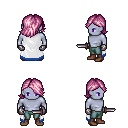
a pixel art fantasy rpg character, male body template, dark elf, purple skin, white trimmed cape, teal pants, pink swoop hairstyle, metal gloves, brown shoes, dagger, four views (front, back, left, right), 2x2 character sprite sheet, small pixel art, hard edges, no anti-aliasing